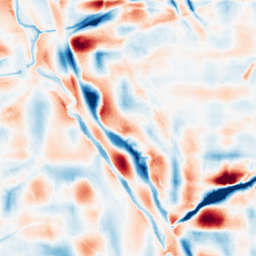
Category: wavelet
Decomposition family: wavelet_dwt
Decomposition parameters: wavelet: sym4
level: 5
Upsampling method: bicubic
Upsampling parameters: scale: 2
Upsampling scale: 2